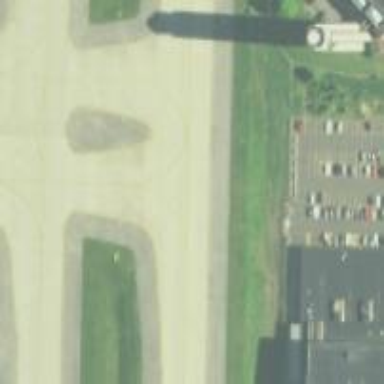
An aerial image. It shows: View of taxiway at the airport.